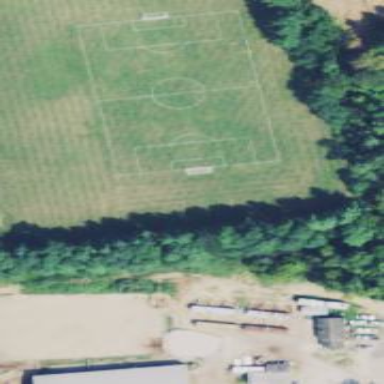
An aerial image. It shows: Soccer pitch for leisureland activities.